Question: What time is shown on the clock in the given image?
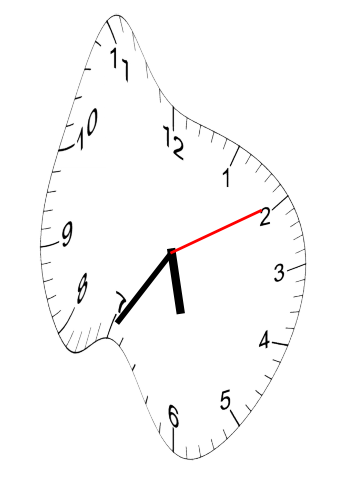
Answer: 05:35:10